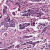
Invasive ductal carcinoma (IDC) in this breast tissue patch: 1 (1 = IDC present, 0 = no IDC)